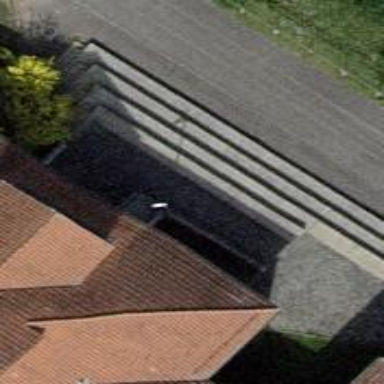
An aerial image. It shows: Concrete steps with ramp available for accessibility.